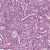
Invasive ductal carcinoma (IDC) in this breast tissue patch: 1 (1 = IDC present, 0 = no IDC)